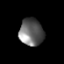
Tissue: prostate
Cell type: T cells
Senescence score: 0.3443
Nuclear area (px): 639
Mean DAPI intensity: 104.524